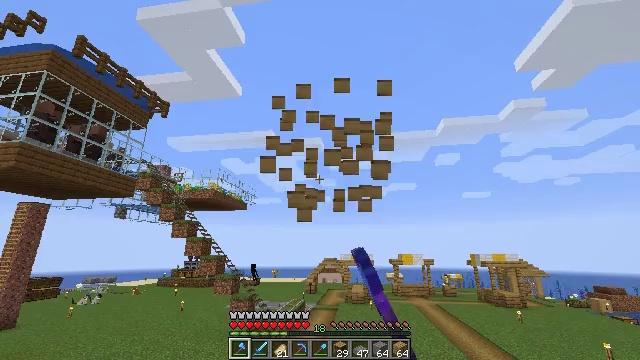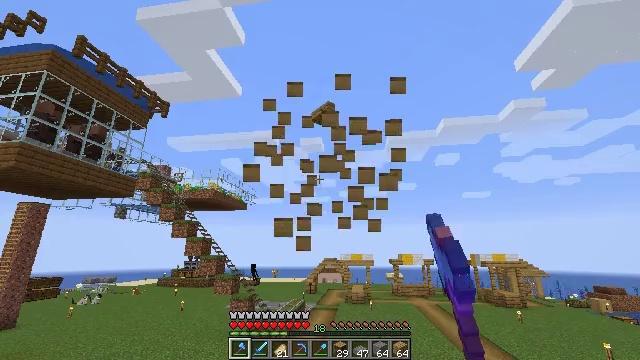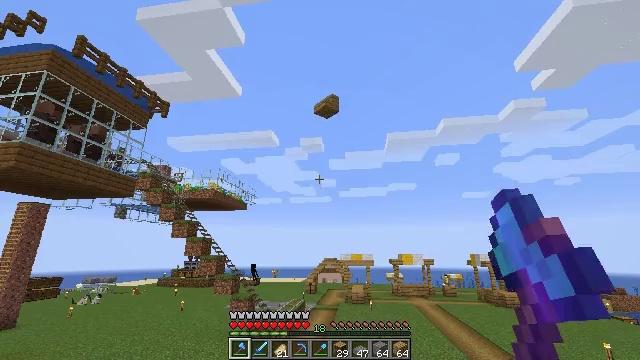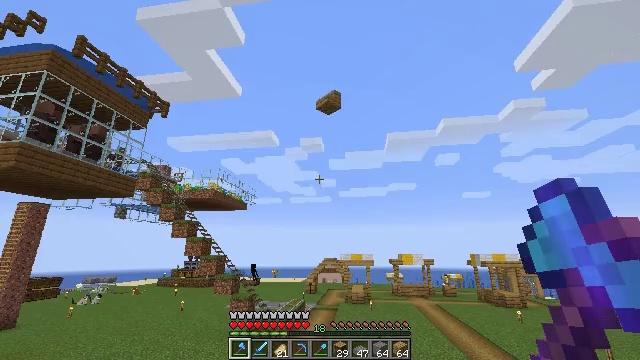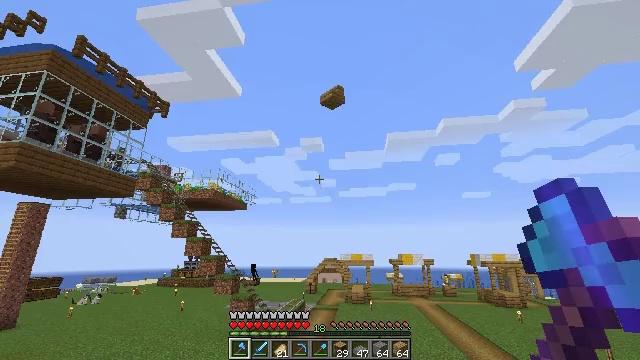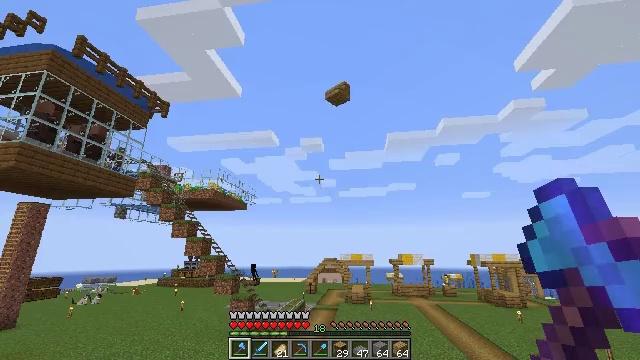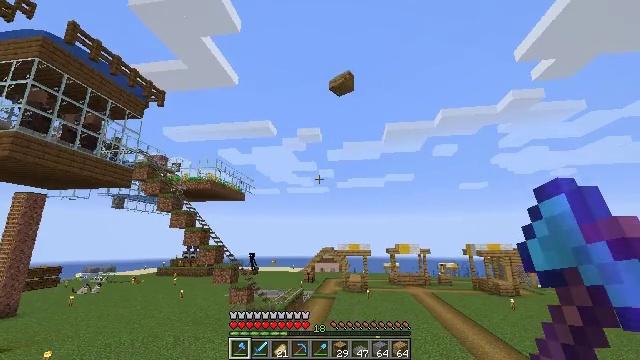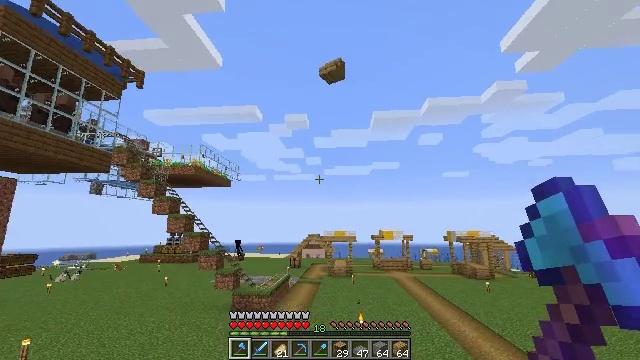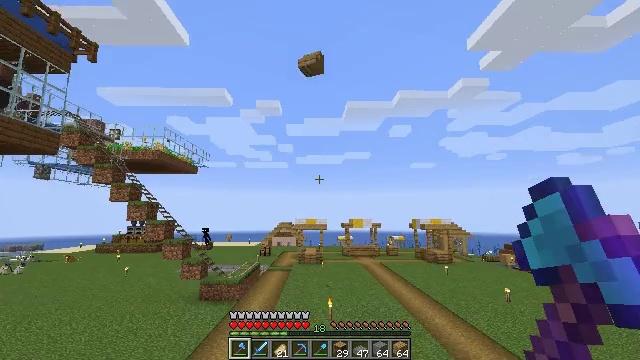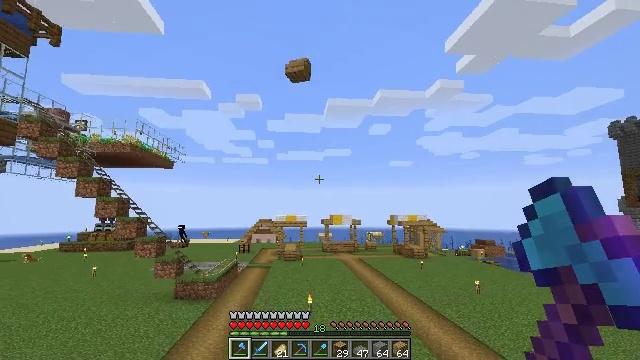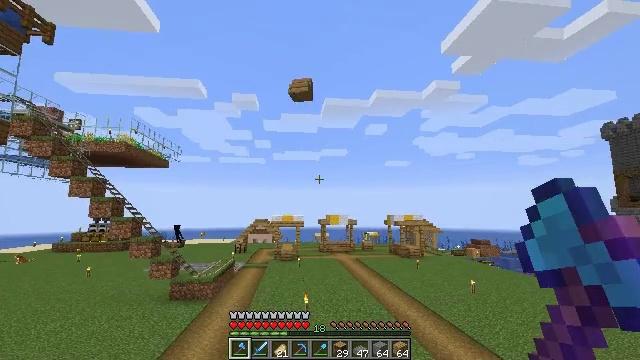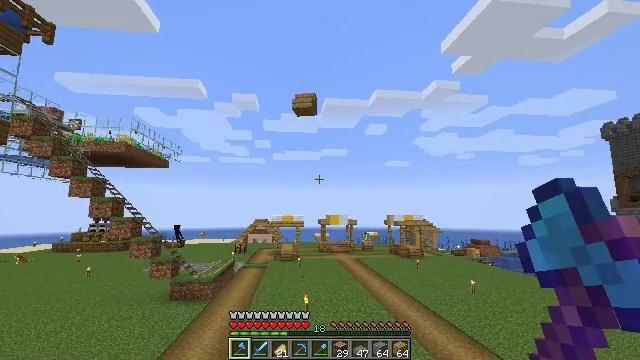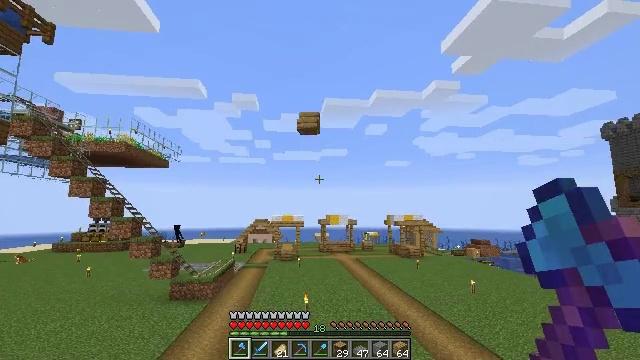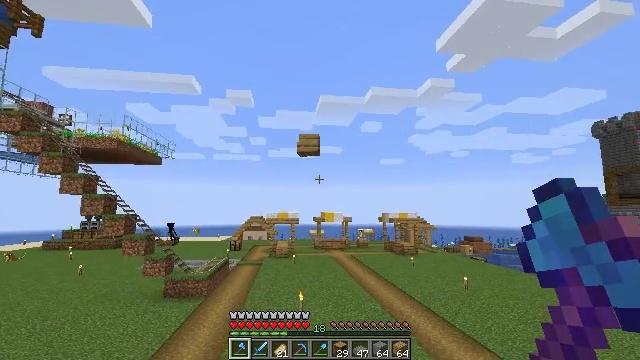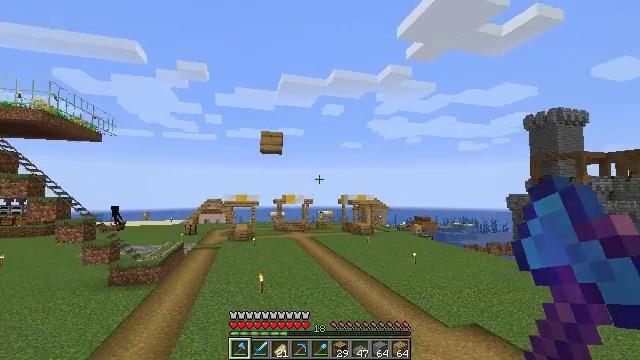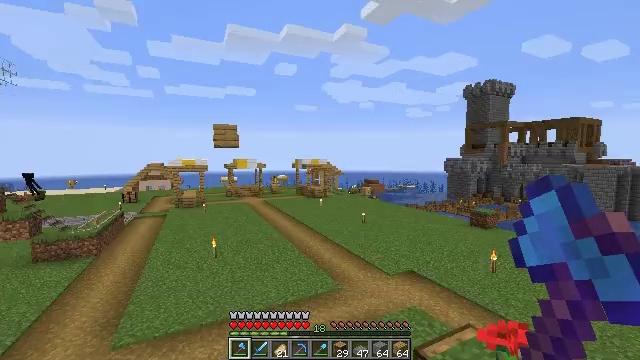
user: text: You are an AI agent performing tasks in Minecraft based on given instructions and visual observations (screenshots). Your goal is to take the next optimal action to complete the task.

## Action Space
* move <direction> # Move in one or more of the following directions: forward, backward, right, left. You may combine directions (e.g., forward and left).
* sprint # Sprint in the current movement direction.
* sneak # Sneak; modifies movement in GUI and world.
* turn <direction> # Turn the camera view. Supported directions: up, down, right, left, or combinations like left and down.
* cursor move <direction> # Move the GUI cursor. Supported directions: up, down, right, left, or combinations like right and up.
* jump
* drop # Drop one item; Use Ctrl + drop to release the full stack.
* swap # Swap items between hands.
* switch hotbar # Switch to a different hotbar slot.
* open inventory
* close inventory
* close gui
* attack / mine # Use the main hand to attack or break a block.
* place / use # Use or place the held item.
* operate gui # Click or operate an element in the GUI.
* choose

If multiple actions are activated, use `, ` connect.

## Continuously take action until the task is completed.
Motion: motion action
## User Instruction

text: Mine the oak trapdoor.
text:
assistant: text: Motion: attack / mine
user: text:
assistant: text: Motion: attack / mine
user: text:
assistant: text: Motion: attack / mine
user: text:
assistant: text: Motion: attack / mine
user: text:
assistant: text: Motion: attack / mine
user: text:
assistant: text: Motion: turn down
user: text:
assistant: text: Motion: turn right and down
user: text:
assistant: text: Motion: turn right and down
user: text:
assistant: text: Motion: turn right
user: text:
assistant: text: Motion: no_op
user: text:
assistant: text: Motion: no_op
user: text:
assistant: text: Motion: no_op
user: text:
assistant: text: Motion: turn right
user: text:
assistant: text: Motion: turn right and down
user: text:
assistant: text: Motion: turn right and down
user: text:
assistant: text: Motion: turn right and down
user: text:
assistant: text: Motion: turn right and down
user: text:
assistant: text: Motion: turn down
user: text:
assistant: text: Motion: turn left and down
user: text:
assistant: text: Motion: turn left and down
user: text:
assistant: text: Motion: turn left and down
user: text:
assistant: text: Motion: turn left and down
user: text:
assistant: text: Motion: turn down
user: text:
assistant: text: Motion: turn down
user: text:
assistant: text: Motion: move forward and move left
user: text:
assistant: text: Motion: move forward and move left
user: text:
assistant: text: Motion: move forward and move left, turn right
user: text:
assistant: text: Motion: move forward and move left, turn right and down
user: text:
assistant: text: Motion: move forward and move left, turn right and down
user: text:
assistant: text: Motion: move forward and move left, turn right